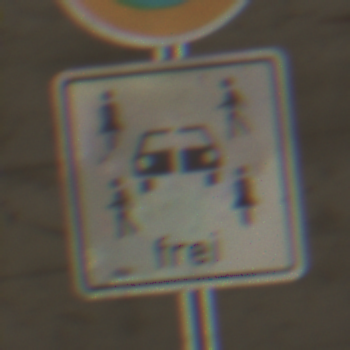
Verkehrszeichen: CarsharingfahrzeugeFrei
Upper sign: AbsolutesHalteverbot
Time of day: Midday
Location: Roofed (Tunnel)
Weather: NotSpecified
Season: NotSpecified
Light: Natural